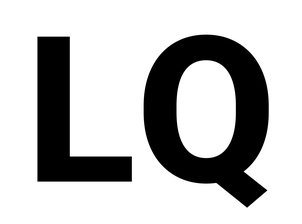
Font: Roboto_ExtraBold